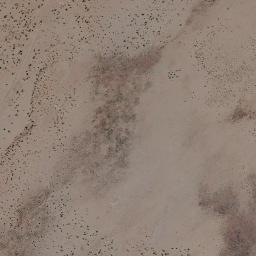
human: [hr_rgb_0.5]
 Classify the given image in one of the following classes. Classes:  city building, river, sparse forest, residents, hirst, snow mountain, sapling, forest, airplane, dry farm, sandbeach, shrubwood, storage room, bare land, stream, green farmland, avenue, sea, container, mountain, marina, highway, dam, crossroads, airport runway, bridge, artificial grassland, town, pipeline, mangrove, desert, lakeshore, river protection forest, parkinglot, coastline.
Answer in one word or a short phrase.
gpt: bare land